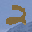
Label: 2